Question: I have an app that contains a messaging system. It consists of a TableView that splits off into two TabGroups, using a NavGroup (I'm using Ti 1.7.5).
The problem I'm seeing is two fold;
- -
The following screenshot illustrates both problems:

Code (please note this is heavily summarised):
'''
csu.module.messages.createMainWindow = function() {
csu.module.messages.mainWindow = Ti.UI.createWindow($$.moduleMainWindow);
csu.module.messages.navGroupContainer = Ti.UI.createWindow($$.modalContainer);
var mainTableView = Ti.UI.createTableView($$.tableView);
csu.module.messages.navGroup = Ti.UI.iPhone.createNavigationGroup({
window: csu.module.messages.mainWindow
});
...
mainTableView.addEventListener('click', function(e){
// Event info
var index = e.index, section = e.section, row = e.row, rowData = e.rowData;
switch(index) {
case 0:
// inbox;
csu.module.messages.inboxView = csu.module.messages.createInboxView(); // returns the tabgroup
csu.module.messages.navGroup.open(csu.module.messages.inboxView);
break;
case 1:
// archive;
csu.module.messages.archiveView = csu.module.messages.createArchiveView(); // Returns another tabgroup
csu.module.messages.navGroup.open(csu.module.messages.archiveView);
break;
}
});
...
csu.module.messages.mainWindow.add(mainTableView);
csu.module.messages.navGroupContainer.add(csu.module.messages.navGroup);
}
csu.module.messages.createInboxView = function() {
var tabGroup = Ti.UI.createTabGroup({
title: 'Inbox',
navBarHidden: false,
backgroundColor: '#000000',
barColor: csu.ui.theme.headerColor // black
});
var criticalInbox = csu.module.messages.createListWindow(m_Config.MESSAGE_TYPE_CRITICAL, true);
csu.module.messages.criticalInboxTab = Ti.UI.createTab({
title: 'Critical',
icon: 'images/tab-critical.png',
window: criticalInbox
});
...
// two other tabs are created
tabGroup.addTab(csu.module.messages.criticalInboxTab);
tabGroup.addTab(csu.module.messages.importantInboxTab);
tabGroup.addTab(csu.module.messages.generalInboxTab);
return tabGroup;
};
csu.module.messages.createListWindow = function(listType, isInbox) {
var tabWindow, title, tableView;
switch(listType) {
case m_Config.MESSAGE_TYPE_CRITICAL:
title = 'Critical';
break;
case m_Config.MESSAGE_TYPE_IMPORTANT:
title = 'Important';
break;
case m_Config.MESSAGE_TYPE_GENERAL:
title = 'General';
break;
};
tableView = Ti.UI.createTableView();
var tableData = new Array();
tableView.setData(tableData);
tabWindow = Ti.UI.createWindow({
title: title,
navBarHidden: false
});
tabWindow.add(tableView);
return tabWindow;
}
'''
Does anyone know of a work around or something to get the title in the Navigation bar from the TabGroup? Is this a bug?
Your assistance is appreciated.
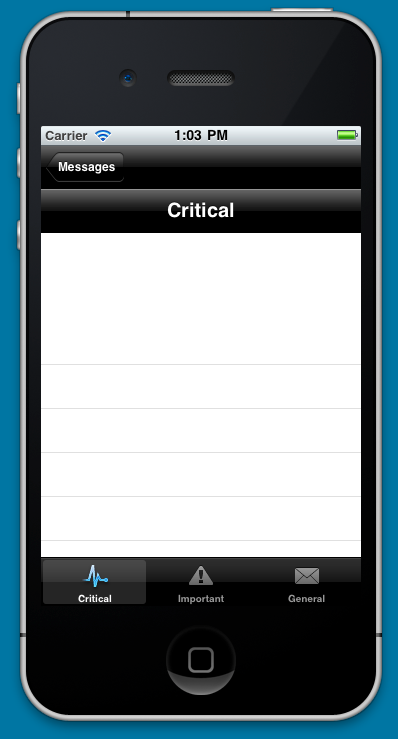
Answer: Titanium discourage the use of tab groups within navigation groups as they are both window managers, displaying a titlebar at the top.
See: <URL>
While it doesn't look the same, a <URL> should be used instead.